Current action and preconditions to check: trajectory_clear

Your task: For each precondition in the list above, predict whether it will hold at this action.

Consider the current scene as observed from the mobile robot's camera, and analyze the predicted future states of all dynamic agents (e.g., people, animals, vehicles, or any moving entities) within the NEXT SECOND.

IMPORTANT: Only answer "very likely" if you are absolutely certain—based on strong, clear evidence—that a dynamic agent will violate the precondition in the predicted future state. Do NOT answer "very likely" for unlikely, ambiguous, or low-probability risks.

Ask yourself for each precondition: Is there a high probability, with clear and convincing evidence, that the predicted future states of any dynamic agent will interfere with the predicted future state of the currently executing action within the NEXT SECOND, causing that precondition to fail?

Assess the risk level based on these predictions. Use "likely" or "very likely" if motions create a clear risk of interference.

Use "neutral" or "improbable" if agents are nearby but their predicted paths are clearly diverging or non-conflicting.

Failure Risk Categories: "very improbable", "improbable", "neutral", "likely", "very likely"

Answer Format: Output ONLY the probability_of_failure value from these categories: "very improbable", "improbable", "neutral", "likely", "very likely"

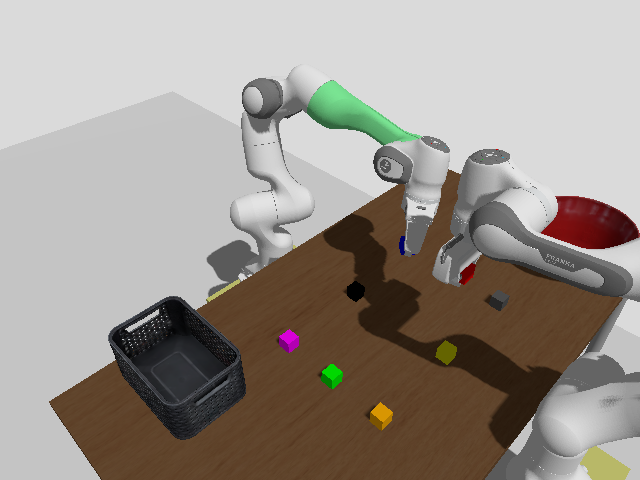

Answer: neutral